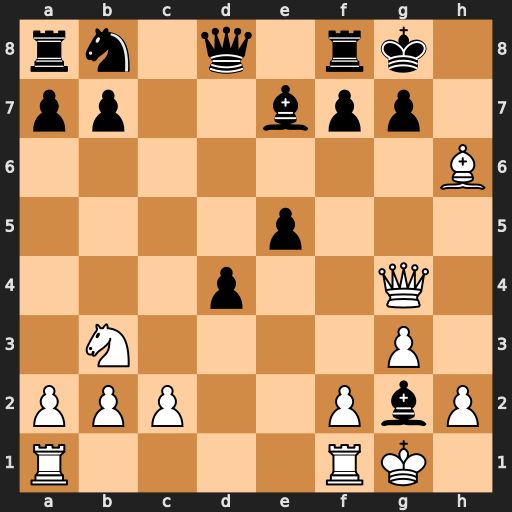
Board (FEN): rn1q1rk1/pp2bpp1/7B/4p3/3p2Q1/1N4P1/PPP2PbP/R4RK1
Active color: w
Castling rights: -
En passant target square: -
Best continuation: Qxg7#